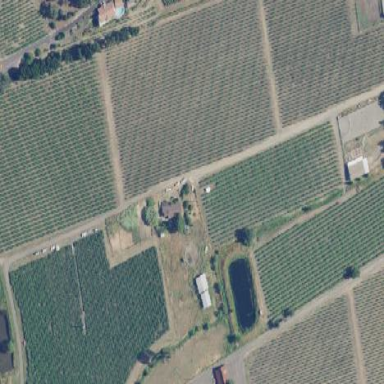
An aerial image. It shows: Vineyard where grapes are grown.